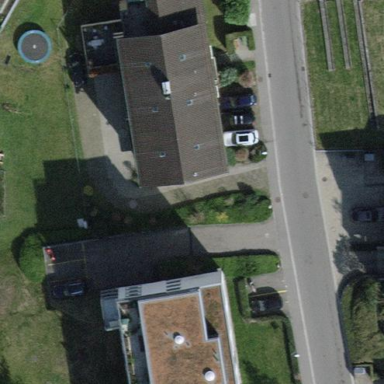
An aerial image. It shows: The roof of the building is gabled in shape.